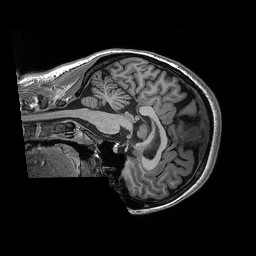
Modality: T1w
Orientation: sagittal
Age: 29
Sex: female
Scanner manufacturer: siemens
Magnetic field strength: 3 T
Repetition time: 2.3 s
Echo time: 0.00306 s